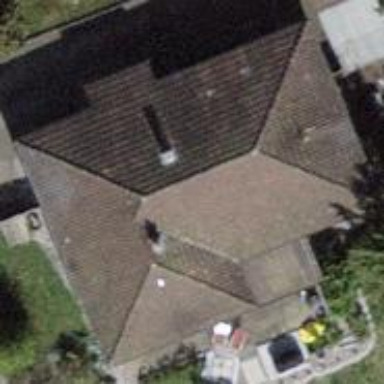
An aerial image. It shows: Building with tiled roof.